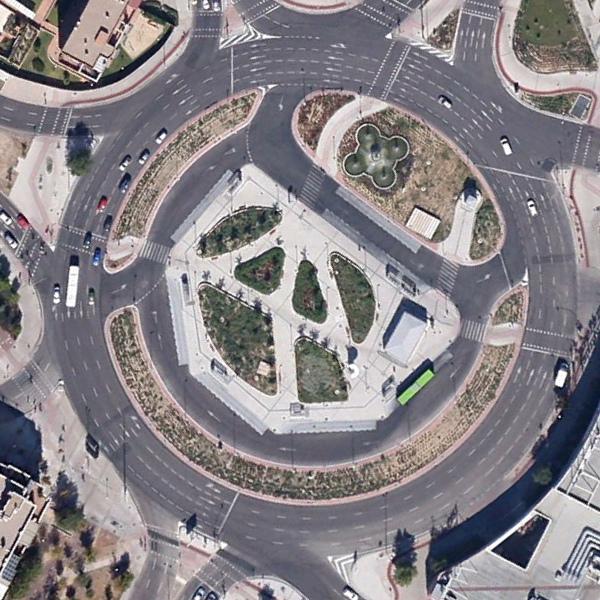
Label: Square